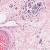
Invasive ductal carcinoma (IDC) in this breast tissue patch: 0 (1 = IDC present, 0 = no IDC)